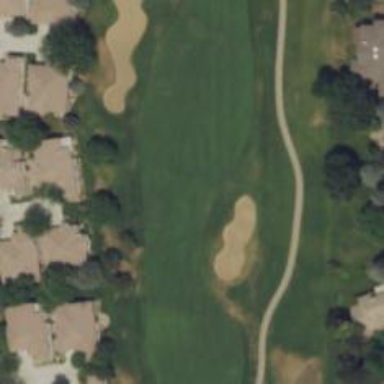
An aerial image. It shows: View of golf hole.